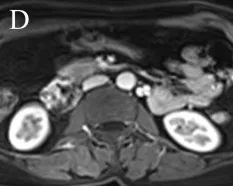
MRI and pathological features of retroperitoneal anastomosing hemangioma. (D) Arterial phase post-contrast T1-weighted image.
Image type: radiology (mri)